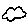
Label: cloud